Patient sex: M
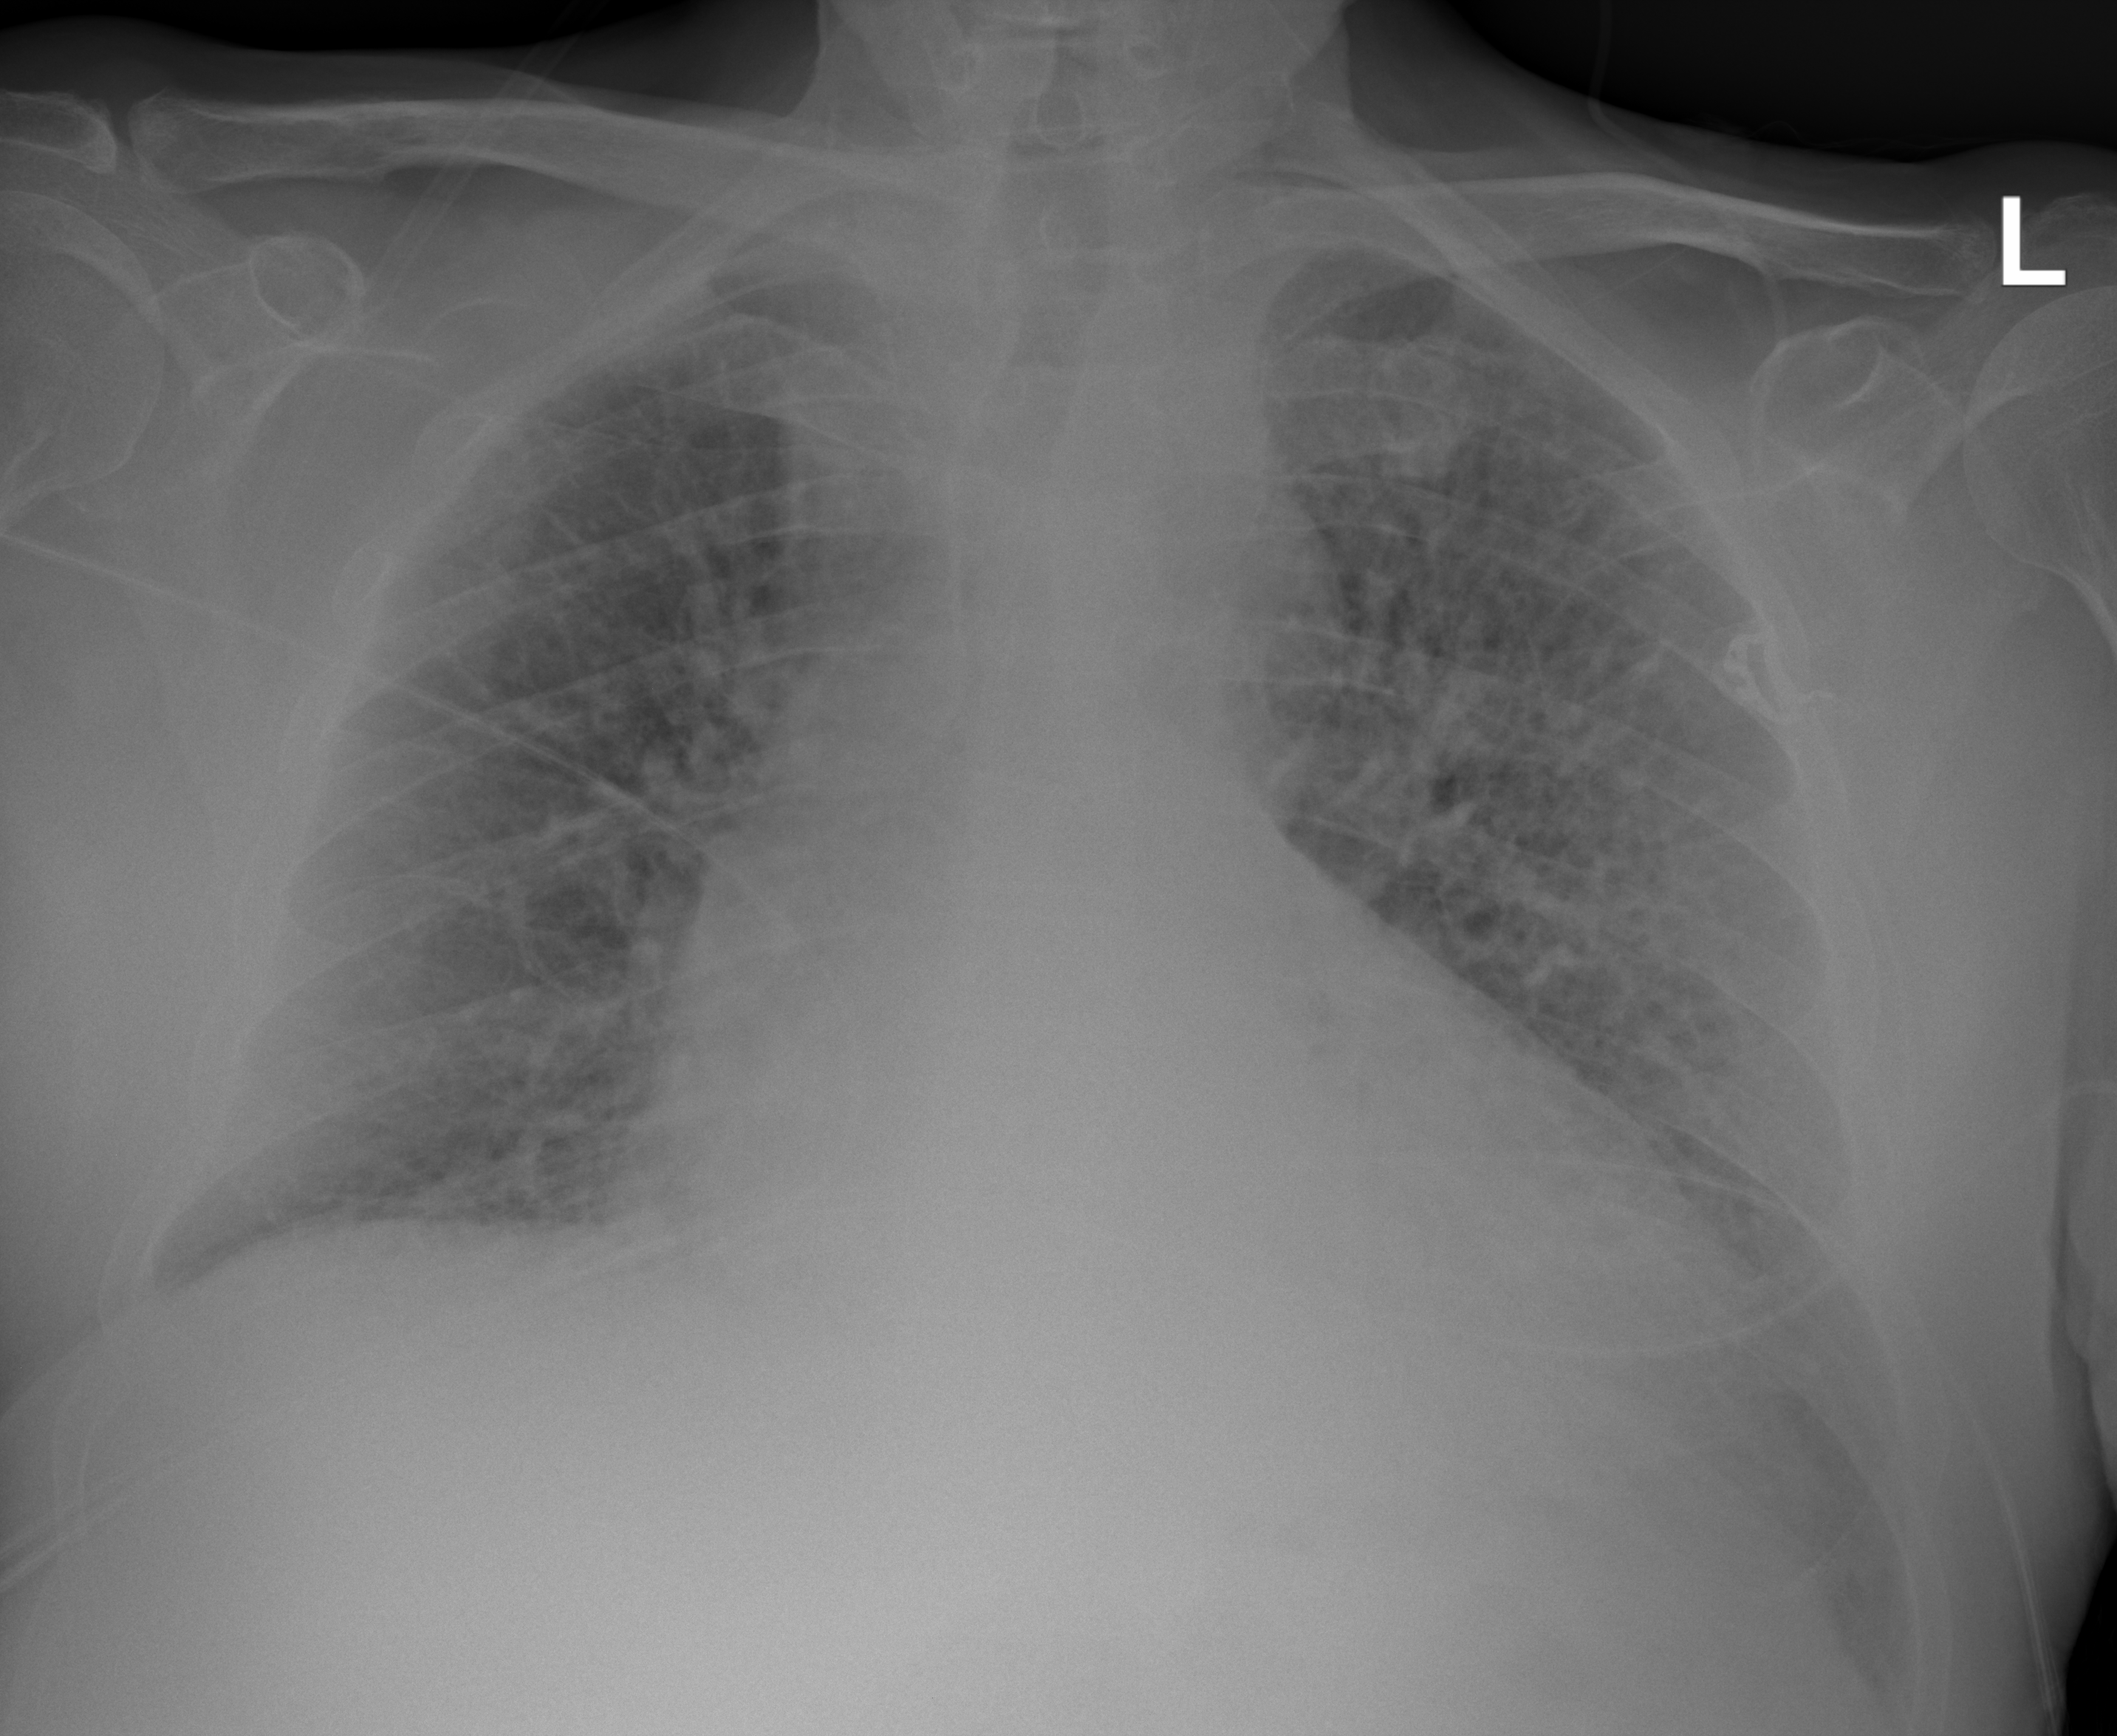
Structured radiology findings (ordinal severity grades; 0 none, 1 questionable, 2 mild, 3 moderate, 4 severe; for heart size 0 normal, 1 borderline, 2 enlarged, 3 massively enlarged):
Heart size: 2
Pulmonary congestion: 2
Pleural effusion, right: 0
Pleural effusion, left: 2
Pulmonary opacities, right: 2
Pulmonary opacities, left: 3
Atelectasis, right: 0
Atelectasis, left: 2